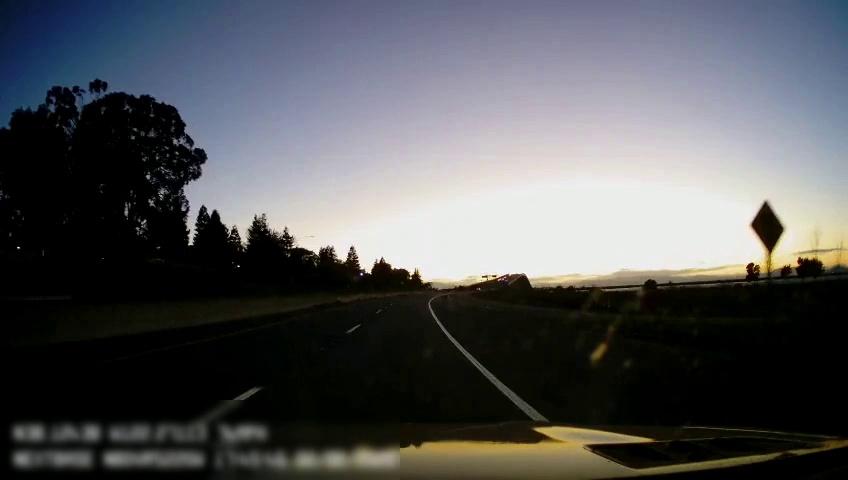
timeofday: Dusk/Dawn/Twilight
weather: Sunny
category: Drivable Space
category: Lanes | Current Lane
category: Lanes | Current Lane
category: Lanes | Alternate Lane
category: Traffic | Signs